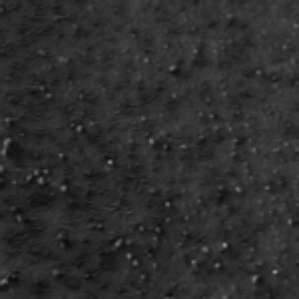
Label: frost